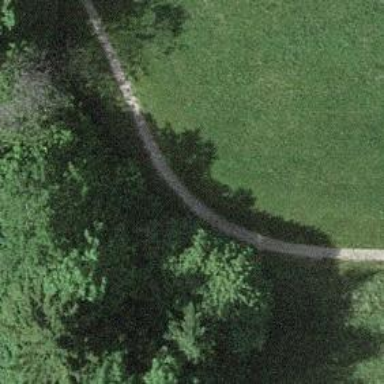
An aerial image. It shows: Track with grade2 tracktype.